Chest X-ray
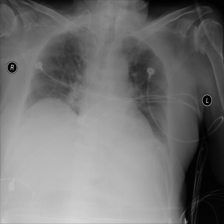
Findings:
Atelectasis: negative
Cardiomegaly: negative
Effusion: negative
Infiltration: negative
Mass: negative
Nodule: negative
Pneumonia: negative
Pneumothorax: negative
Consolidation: negative
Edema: negative
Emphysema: negative
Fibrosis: negative
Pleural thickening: negative
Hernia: negative